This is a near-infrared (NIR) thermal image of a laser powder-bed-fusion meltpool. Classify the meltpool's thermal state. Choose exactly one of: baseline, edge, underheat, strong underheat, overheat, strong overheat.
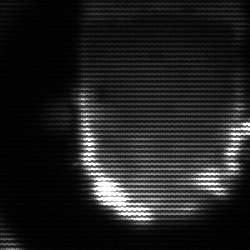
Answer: baseline